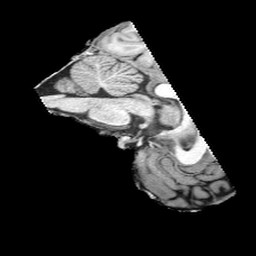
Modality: UNIT1
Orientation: sagittal